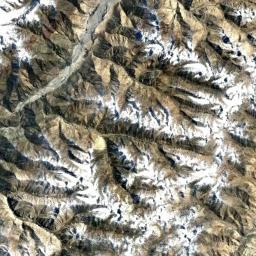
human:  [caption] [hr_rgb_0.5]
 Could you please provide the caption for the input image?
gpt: Only the peaks of the snow-capped mountains are covered with snow .

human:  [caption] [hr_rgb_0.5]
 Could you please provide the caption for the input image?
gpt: The snow berg is consist of bare land and white snow .

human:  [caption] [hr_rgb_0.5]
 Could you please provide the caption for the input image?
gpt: The snowberg is partly covered with glaciers and the color of the mountain is brown .

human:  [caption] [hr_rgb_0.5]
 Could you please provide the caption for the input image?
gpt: A lot of snow is on the snowberg .

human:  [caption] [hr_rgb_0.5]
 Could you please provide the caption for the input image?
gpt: There are some snow on the ridges of the snowbergs .